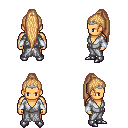
a pixel art fantasy rpg character, male body template, human, tanned skin, white robe, white pants, light blonde extra-long topknot hairstyle, silver tiara, white cloth bracers, metal boots, four views (front, back, left, right), 2x2 character sprite sheet, small pixel art, hard edges, no anti-aliasing